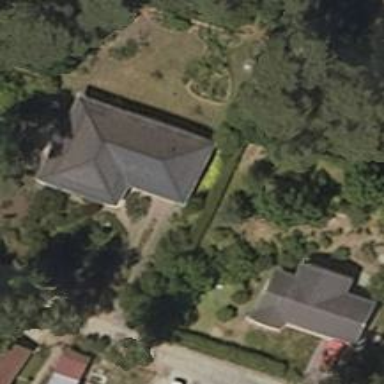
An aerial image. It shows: Driveway.